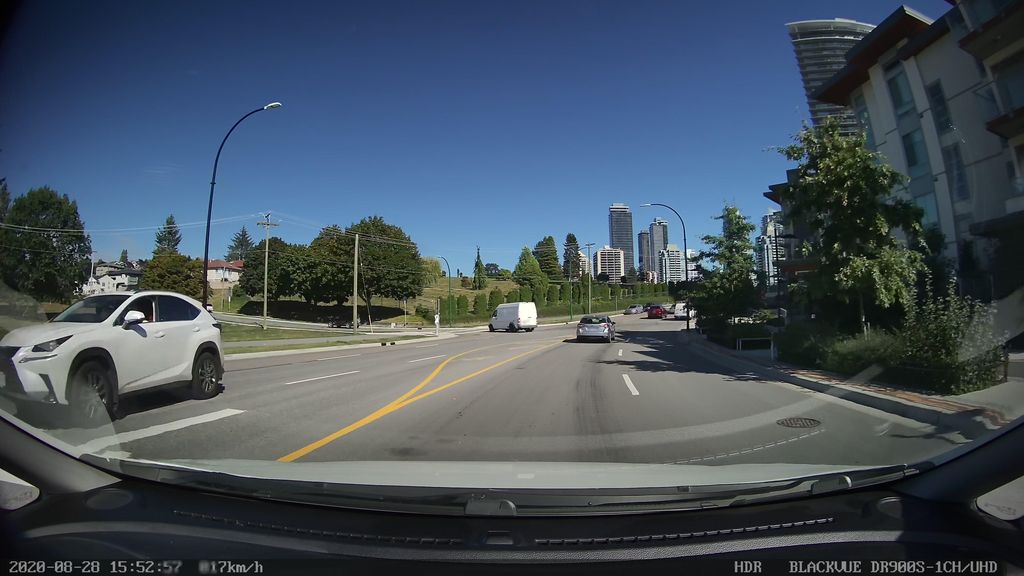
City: vancouver